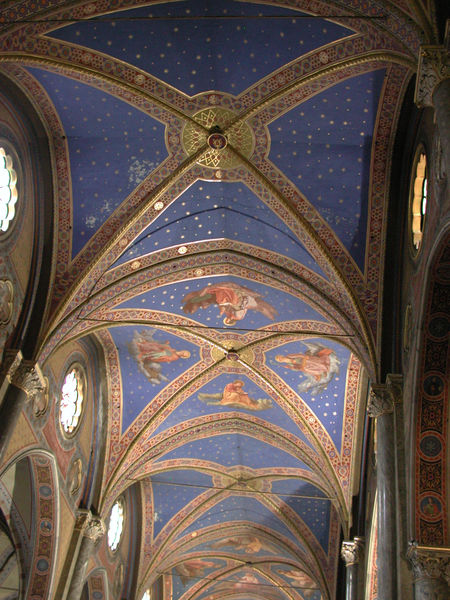
Titel: Santa Maria sopra Minerva
Standort: Rom, S. Maria sopra Minerva (EU - I - Latium)
Schlagwörter: blau, gott, himmel, gelb, menschen, ausschnitt, fenster, licht, säulen, rot, malerei, muster, ornament, barock, kirche, gold, decke, gotik, engel, nachthimmel, bogen, italien, tag, figuren, kuppel, arch, arches, architecture, blue, church, columns, pillows, red, white, interior, painting, spitz, windows, glanz, streifen, foto, bögen, punkte, vier, gewölbe, vergoldet, rippen, sterne, sternenhimmel, kapitell, schlussstein, kreuzrippen, kreuzrippengewölbe, heiligenschein, okuli, gotisch, kreuzgewölbe, rosette, spitzbogen, götter, angels, clouds, heaven, sky, orange, kapelle, roof, historismus, icht, heilige, fresko, light, night, joch, gothisch, cross, glass, photo, wings, vergoldung, rosetten, cherub, italy, basilika, verstrebung, dome, apse, basilica, cathedral, eisenstangen, ceiling, oberlichte, art, beauty, gothic, medieval, religion, god, byzanz, fresco, evangelisten, himmelsgewölbe, kirchendach, ausmalung, kirchenväter, carving, saints, kirchendecke, vault, angle, photograph, painted, stars, domes, holy, arcade, ribbed, stained glass, masonry, kreugewölbe, pointed arch, ribs, religous, stained, vaults, windsor, arched ceiling, basillica, gewölbeausmalung, romanische basilika, seeling, ital, kicheninnendach, himmelzeichnung, malerei des himmels in kirche, himmelmalerei, 미술관, 교회, 성당, 천장, 예배, neogotic